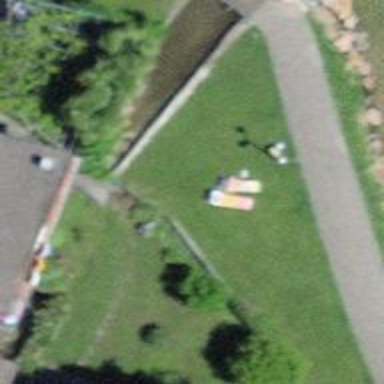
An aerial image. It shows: Brown picnic table located in leisure land area.